Question: I'm trying to create a ring like the one below:

There will be 5 or six on the page, each with a different level of the orange section going around the ring.
eg. 2 may have 50%, 1 has 30%, 1 has 80%, 1 40%
I can get the orange to be either 25%, 50%, 75%, 100% by following this:
'''
<div class="wrapper">
<div class="arc arc_start"></div>
<div class="arc arc_end"></div>
</div>
.wrapper {
position:relative;
margin:20px;
}
.arc {
position:absolute;
top:0;
left:0;
width:100px;
height:100px;
border-radius:100%;
border:1px solid;
}
.arc_start {
border-color:transparent red red red;
-webkit-transform: rotate(45deg);
-moz-transform: rotate(45deg);
-ms-transform: rotate(45deg);
-o-transform: rotate(45deg);
transform: rotate(45deg);
}
.arc_end {
border-color:red red red transparent;
-webkit-transform: rotate(75deg);
-moz-transform: rotate(75deg);
-ms-transform: rotate(75deg);
-o-transform: rotate(75deg);
transform: rotate(75deg);
}
'''
from this <URL>
As its just adding colour to the border of the elements, but this doesn't really help me achieve my goal.
I could probably do this is canvas, but wanted to see if possible not using canvas.
Thanks in advance,
Tom
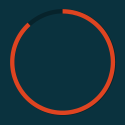
Answer: It seems to me that you almost have your answer.
You could use 'pseudo-element' and 'rotate' to hide/show portion of borders to draw in between 0,25,50,75 and 100% overlapping borders by borders.
<URL>
'''
div {
height:200px;
width:200px;
border:solid 5px black;
background:#159;
border-radius:100%;
display:inline-block;
margin:1em;
position:relative;
text-align:center;
line-height:200px;
color:white;
font-size:2em;
}
div:before,div:after {
content:'';
position:absolute;
top:-5px;
left:-5px;
border:solid 5px transparent;
height:inherit;
width:inherit;
border-radius:inherit;
}
.c30, .c40, .c50 {
border-left-color:tomato;
border-bottom-color:tomato;
}
.c30:before {
border-left-color:black;
transform:rotate(18deg)
}
.c40:before {
border-bottom-color:tomato;
transform:rotate(54deg)
}
.c80 {
border-color:tomato;
border-right-color:black;
}
.c80:before {
border-left-color:tomato;
transform:rotate(54deg)
}
body {background: #456;}
'''
and html
'''
<div class="c30">c30</div>
<div class="c40">c40</div>
<div class="c50">c50</div>
<div class="c80">c80</div>
<p>i.e. calculate rotation needed : 30%-25% = 5% of 360deg equals 18deg to increase rotation of one border to add those 5.%</p>
'''